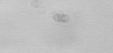
Label: camera_spot